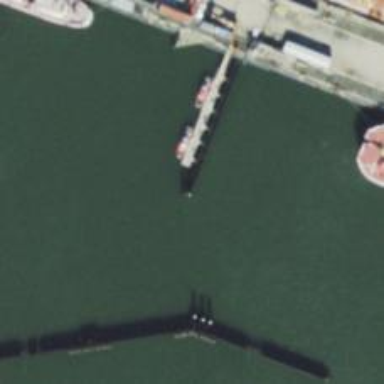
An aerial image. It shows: Breakwater structure.